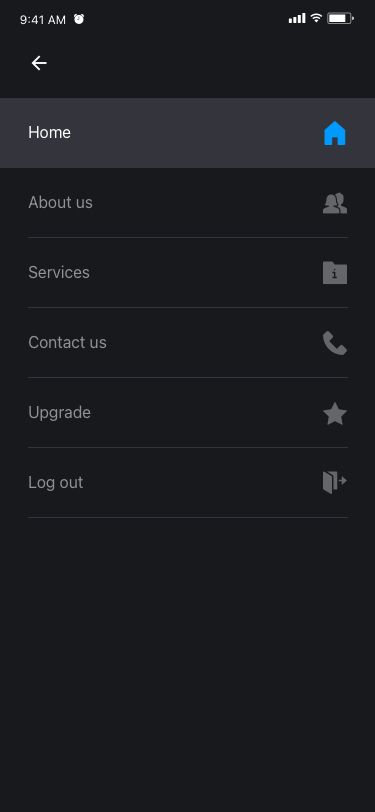
Text in this UI design:
Home
Services
Upgrade
About us
Contact us
Log out
UI Text/Heading/H4/Hightlight
UI Text/Heading/H5/Brandcolor
9:41 AM